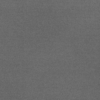
Label: dusty